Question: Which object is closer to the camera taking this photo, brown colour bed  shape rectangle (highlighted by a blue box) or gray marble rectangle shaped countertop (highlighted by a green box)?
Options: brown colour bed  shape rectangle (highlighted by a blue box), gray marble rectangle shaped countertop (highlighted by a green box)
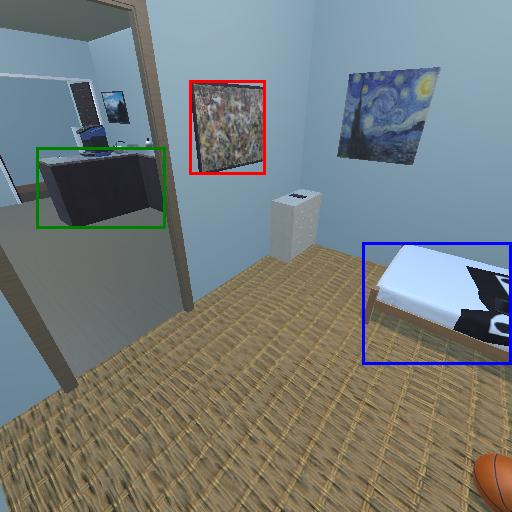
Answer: brown colour bed  shape rectangle (highlighted by a blue box)